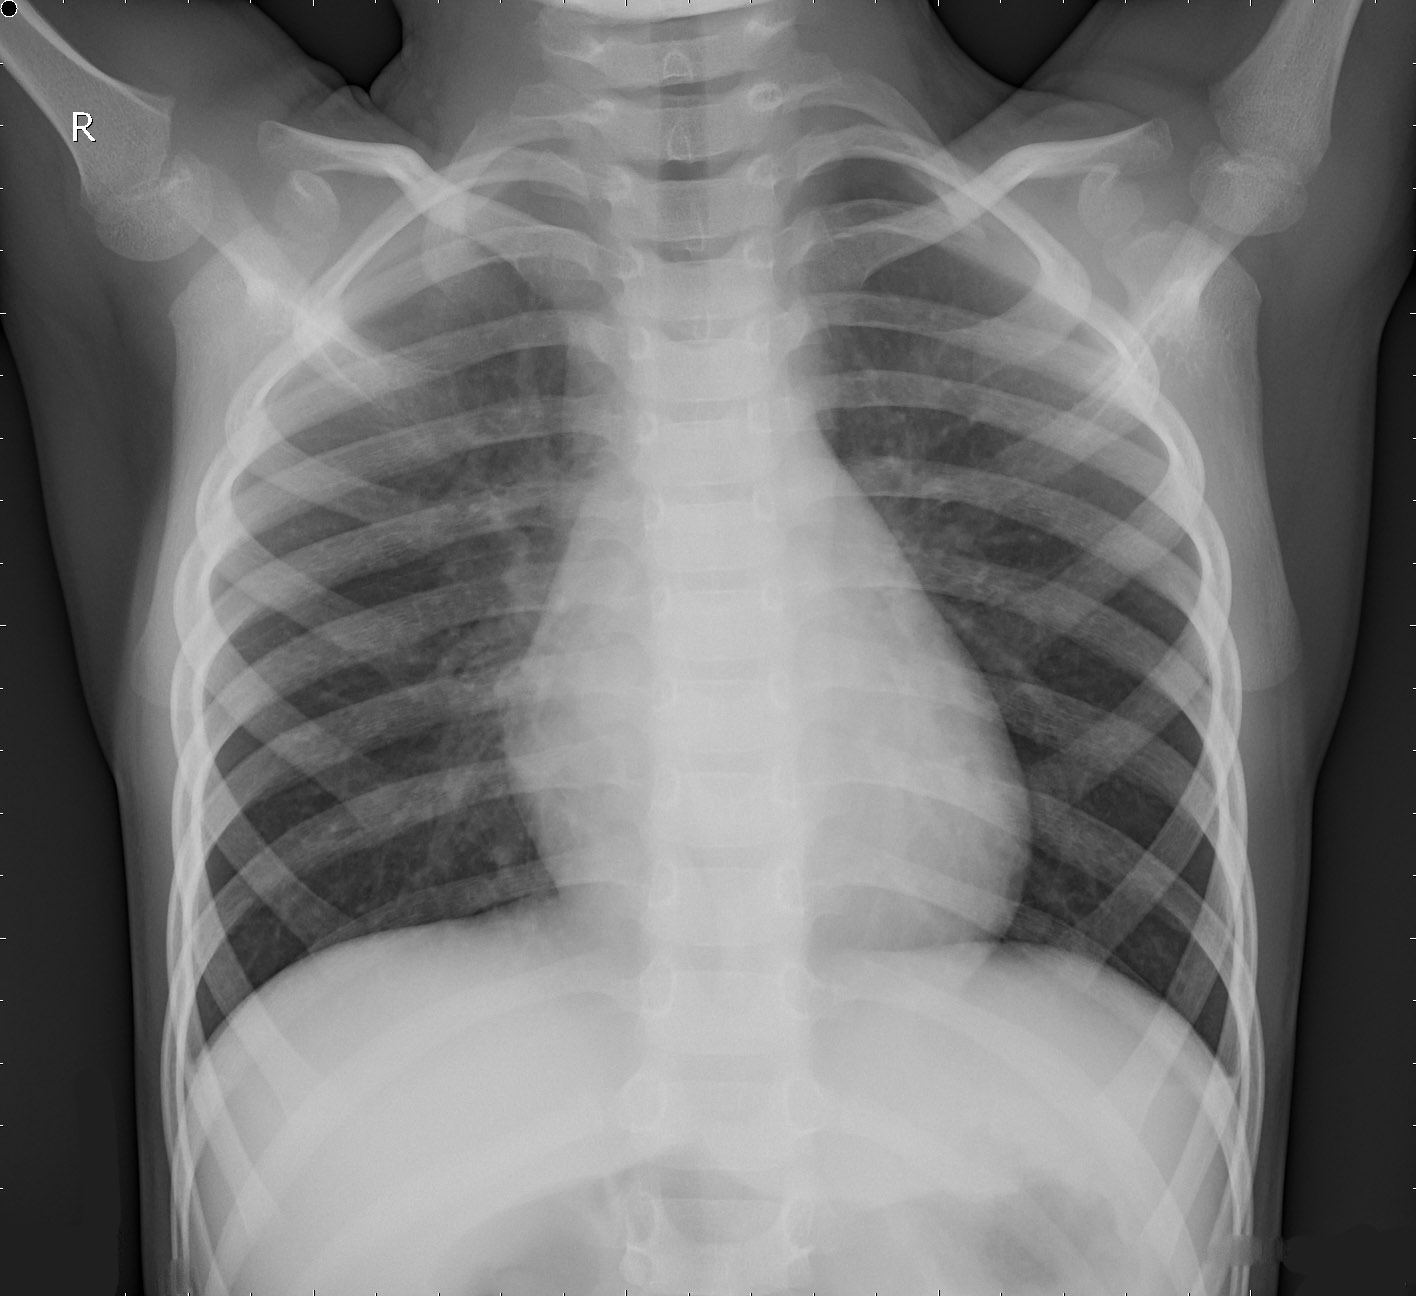
Diagnosis: NORMAL